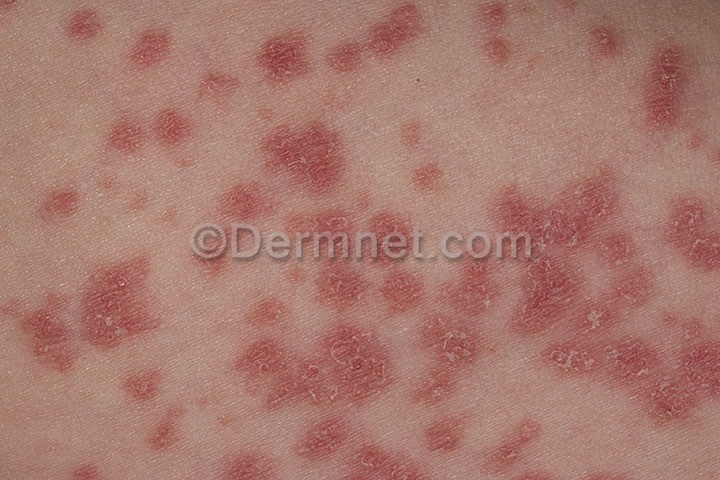
Disease: Psoriasis pictures Lichen Planus and related diseases